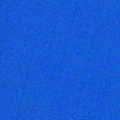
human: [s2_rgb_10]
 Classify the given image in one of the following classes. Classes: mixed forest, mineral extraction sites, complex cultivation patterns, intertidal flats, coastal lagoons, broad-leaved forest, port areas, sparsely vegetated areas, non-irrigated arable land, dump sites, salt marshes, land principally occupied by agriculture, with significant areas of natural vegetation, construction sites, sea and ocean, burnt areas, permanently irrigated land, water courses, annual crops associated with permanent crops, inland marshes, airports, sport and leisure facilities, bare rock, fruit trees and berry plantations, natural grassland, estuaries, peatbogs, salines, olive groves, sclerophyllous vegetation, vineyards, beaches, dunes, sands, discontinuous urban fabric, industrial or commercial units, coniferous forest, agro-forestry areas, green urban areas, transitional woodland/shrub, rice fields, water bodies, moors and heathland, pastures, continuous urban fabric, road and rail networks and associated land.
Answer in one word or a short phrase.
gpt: sea and ocean